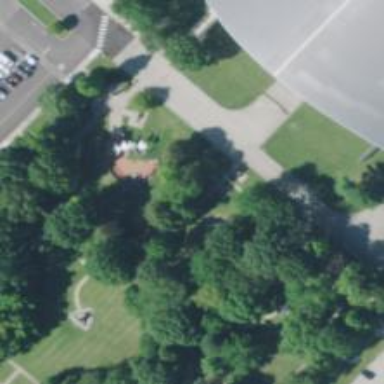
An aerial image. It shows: Memorial site with historic significance.